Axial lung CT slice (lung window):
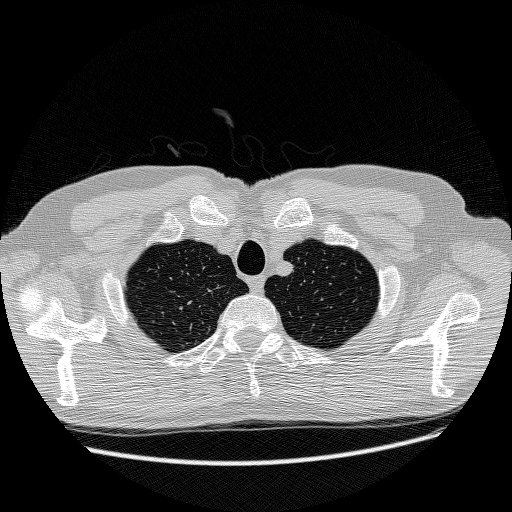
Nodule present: no